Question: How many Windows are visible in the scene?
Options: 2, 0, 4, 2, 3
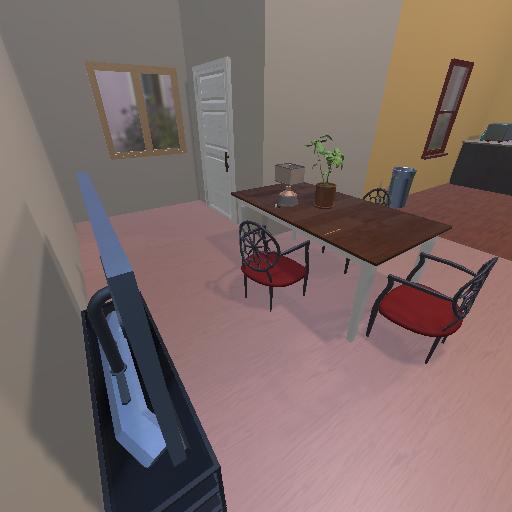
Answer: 2